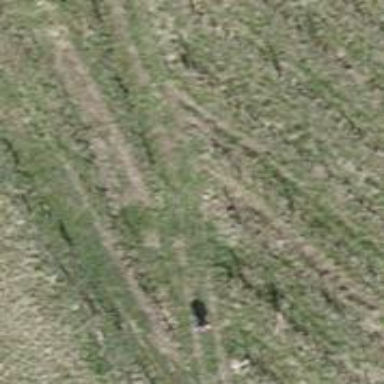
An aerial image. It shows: Track with very rough surface.